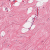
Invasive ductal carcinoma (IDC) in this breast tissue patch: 0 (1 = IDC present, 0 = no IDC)